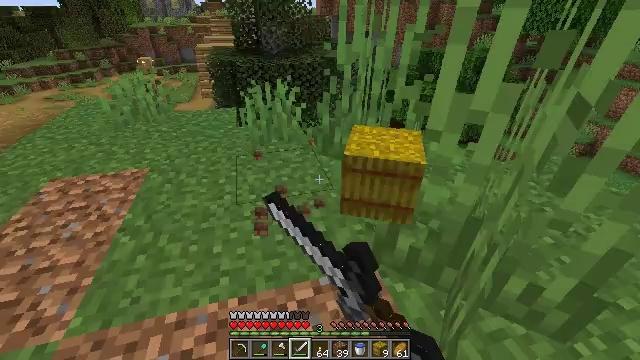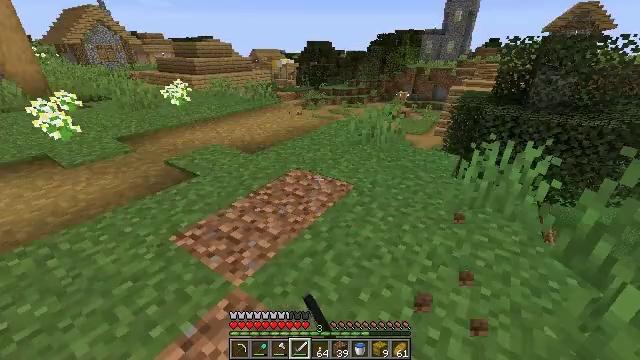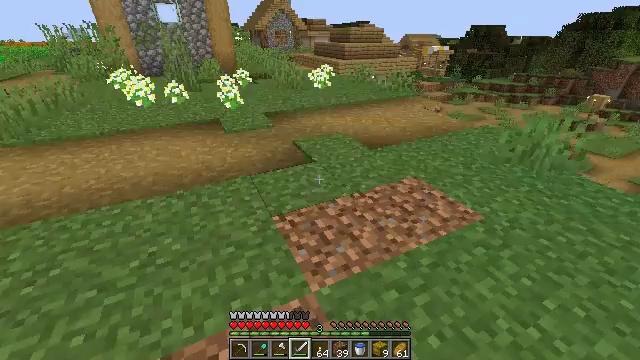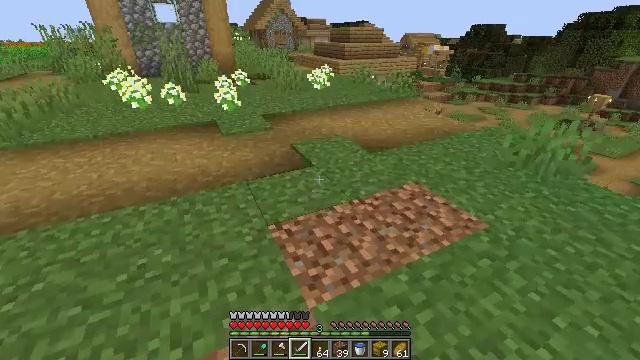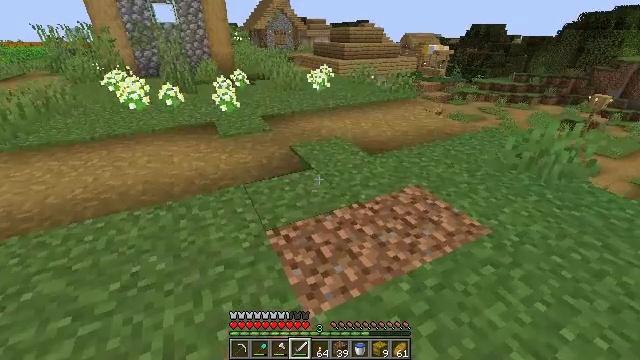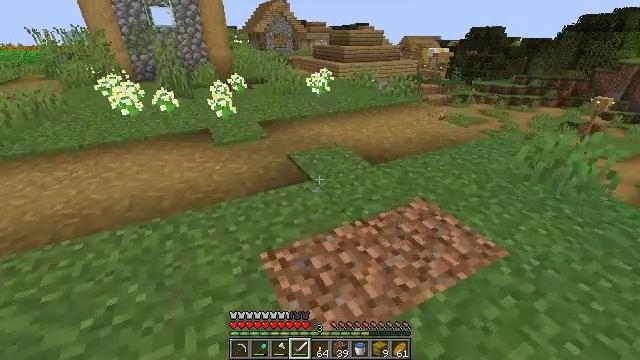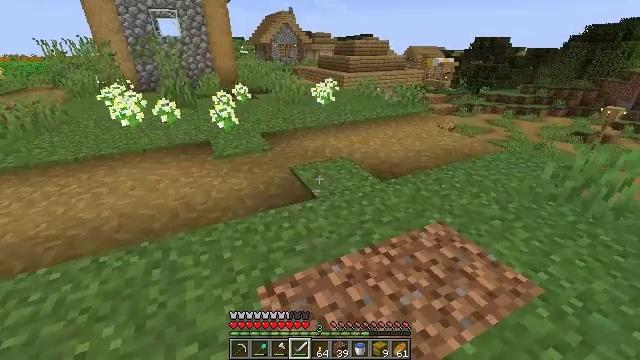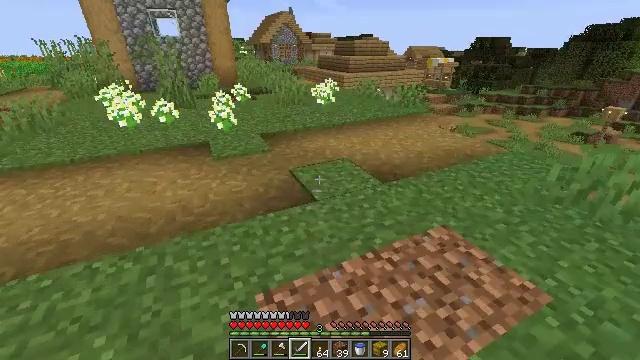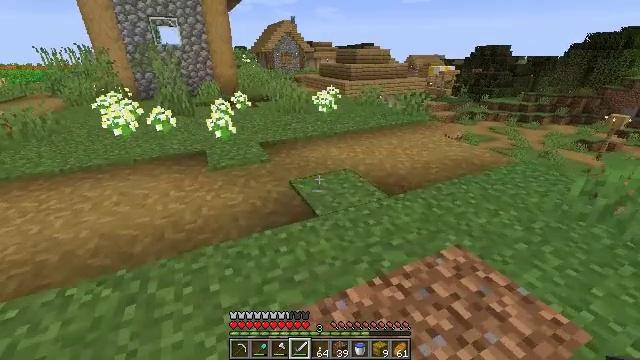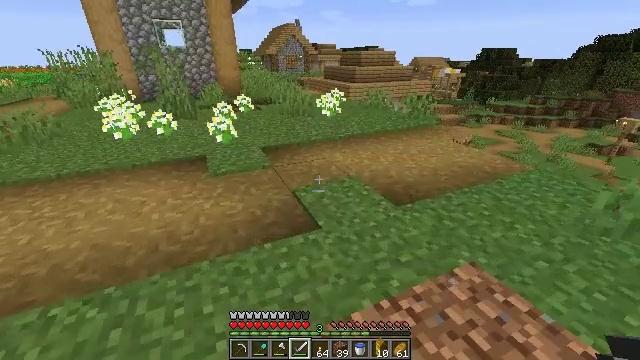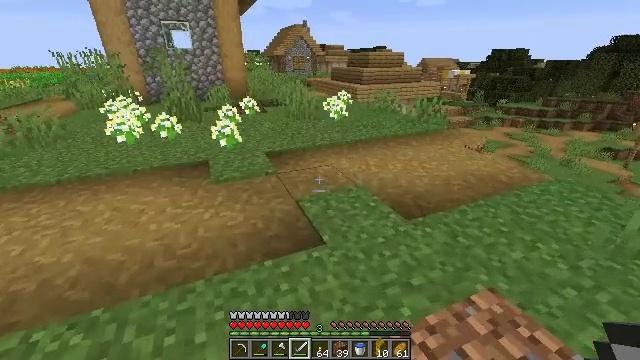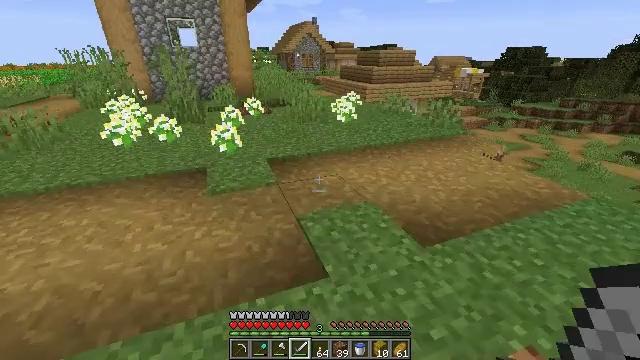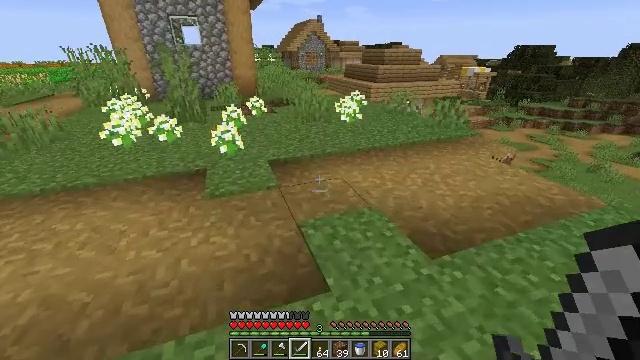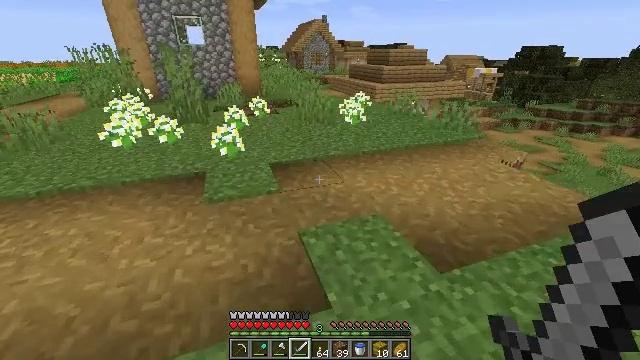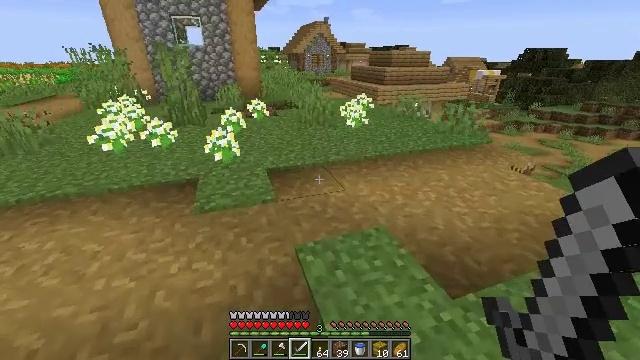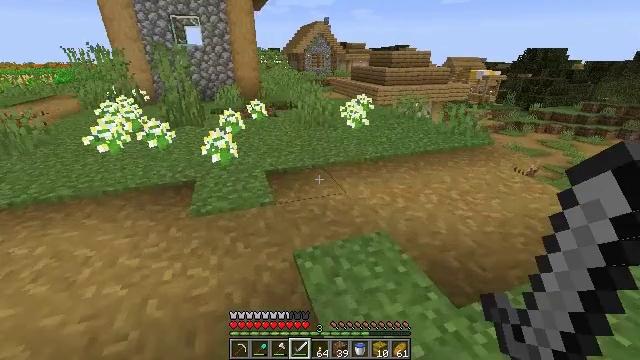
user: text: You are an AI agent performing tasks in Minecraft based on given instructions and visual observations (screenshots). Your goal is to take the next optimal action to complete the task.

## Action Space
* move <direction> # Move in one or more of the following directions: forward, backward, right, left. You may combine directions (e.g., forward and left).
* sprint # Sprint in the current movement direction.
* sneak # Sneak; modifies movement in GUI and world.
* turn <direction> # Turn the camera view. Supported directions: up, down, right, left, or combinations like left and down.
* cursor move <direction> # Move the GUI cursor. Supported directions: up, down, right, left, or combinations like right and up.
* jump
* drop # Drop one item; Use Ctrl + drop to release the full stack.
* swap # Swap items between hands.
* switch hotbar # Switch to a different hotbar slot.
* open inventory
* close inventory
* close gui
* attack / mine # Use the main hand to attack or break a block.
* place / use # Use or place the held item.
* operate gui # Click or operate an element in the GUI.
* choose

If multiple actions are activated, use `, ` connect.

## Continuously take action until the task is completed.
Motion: motion action
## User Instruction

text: Mine the brewing stand from your base.
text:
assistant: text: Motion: move forward
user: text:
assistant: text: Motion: move forward, turn left and down
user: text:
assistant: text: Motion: move forward
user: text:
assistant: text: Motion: move forward
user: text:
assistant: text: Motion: move forward
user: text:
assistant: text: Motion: move forward, turn left and up
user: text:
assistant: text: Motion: move forward
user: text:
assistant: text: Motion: move forward, turn up
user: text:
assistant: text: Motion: move forward
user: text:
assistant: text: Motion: move forward, turn left
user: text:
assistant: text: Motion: move forward, turn left
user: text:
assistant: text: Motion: move forward
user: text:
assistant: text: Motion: move forward
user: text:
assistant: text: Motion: move forward
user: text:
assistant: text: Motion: move forward
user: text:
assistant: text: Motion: move forward
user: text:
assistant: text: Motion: move forward
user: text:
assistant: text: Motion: move forward
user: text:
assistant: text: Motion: move forward
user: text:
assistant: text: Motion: move forward
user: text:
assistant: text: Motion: move forward
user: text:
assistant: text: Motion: move forward
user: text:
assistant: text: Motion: move forward
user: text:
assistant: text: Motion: move forward, turn up
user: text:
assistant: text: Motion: move forward
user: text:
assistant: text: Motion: move forward
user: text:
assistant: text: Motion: move forward
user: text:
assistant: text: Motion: move forward
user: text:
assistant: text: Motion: move forward
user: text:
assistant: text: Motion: move forward